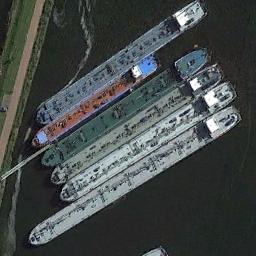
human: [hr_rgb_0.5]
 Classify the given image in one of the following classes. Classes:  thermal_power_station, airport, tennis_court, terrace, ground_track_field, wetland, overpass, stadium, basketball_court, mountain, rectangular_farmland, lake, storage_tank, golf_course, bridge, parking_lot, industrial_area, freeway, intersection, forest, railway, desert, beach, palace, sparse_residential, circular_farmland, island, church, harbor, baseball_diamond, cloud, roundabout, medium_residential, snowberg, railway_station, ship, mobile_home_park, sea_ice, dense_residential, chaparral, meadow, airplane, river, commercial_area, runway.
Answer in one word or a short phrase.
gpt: ship